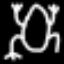
Label: frog